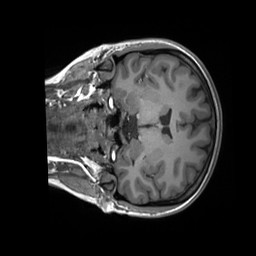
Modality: T1w
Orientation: coronal
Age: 20
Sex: female
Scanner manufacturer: siemens
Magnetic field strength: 3 T
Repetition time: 1.8 s
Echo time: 0.00232 s